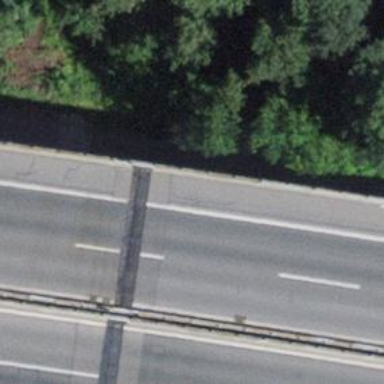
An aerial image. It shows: Viaduct bridge over motorway.